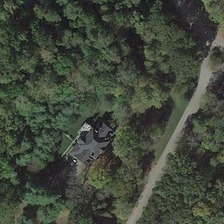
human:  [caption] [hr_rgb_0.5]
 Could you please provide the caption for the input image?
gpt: a road passes through a piece of forest with a building in it .

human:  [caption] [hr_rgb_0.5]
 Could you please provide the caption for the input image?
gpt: a road passes through a piece of forest with a building in it .

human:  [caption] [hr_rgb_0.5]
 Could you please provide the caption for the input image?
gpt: a road passes through a piece of forest with a building in it .

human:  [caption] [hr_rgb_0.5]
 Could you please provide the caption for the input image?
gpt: a road passes through a piece of forest with a building in it .

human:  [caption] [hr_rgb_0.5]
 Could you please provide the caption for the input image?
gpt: a road passes through a piece of forest with a building in it .